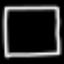
Label: square